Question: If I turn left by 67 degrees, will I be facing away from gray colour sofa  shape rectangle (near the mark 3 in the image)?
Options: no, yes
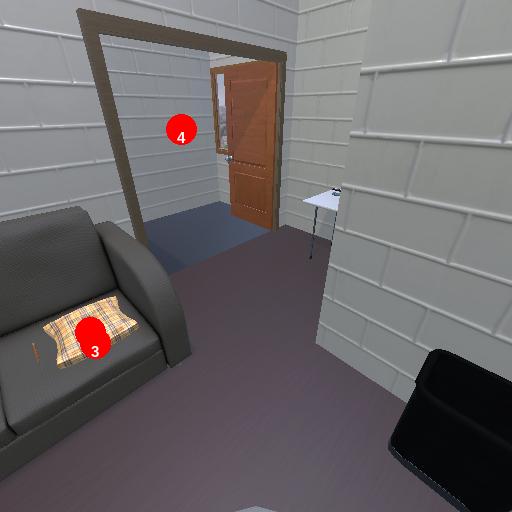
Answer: no